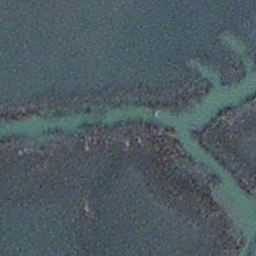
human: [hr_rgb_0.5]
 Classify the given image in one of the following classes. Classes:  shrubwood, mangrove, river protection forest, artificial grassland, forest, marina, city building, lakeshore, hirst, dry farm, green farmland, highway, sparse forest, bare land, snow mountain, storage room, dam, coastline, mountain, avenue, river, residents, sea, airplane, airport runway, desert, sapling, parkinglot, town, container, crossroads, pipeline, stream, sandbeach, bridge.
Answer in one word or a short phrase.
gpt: stream